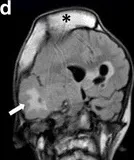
Clinical and radiologic presentation of the index PS patient. D e and f Coronal flair.
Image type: radiology (mri)